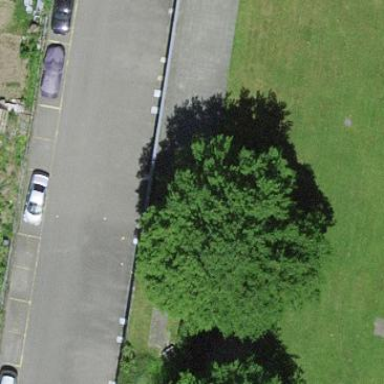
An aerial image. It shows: Garage.